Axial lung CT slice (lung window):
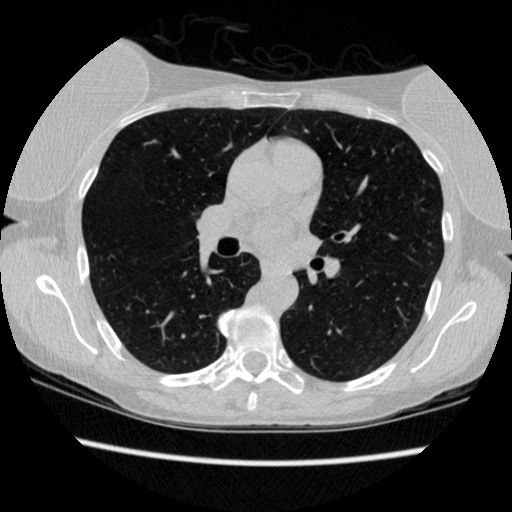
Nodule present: no